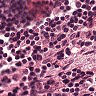
Metastatic tissue present: no